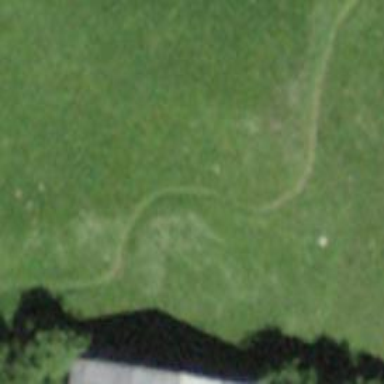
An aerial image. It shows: Grassy path.